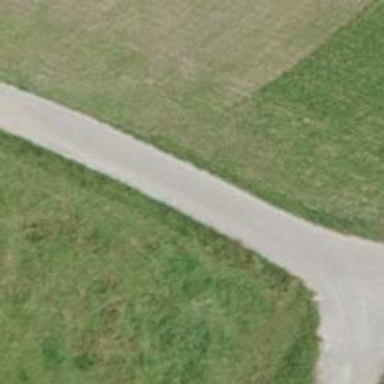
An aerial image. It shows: Paved track road with grade1 track type.